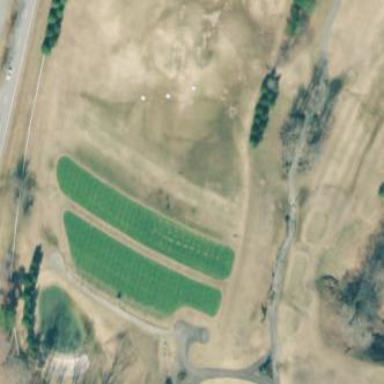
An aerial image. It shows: Golf tee.